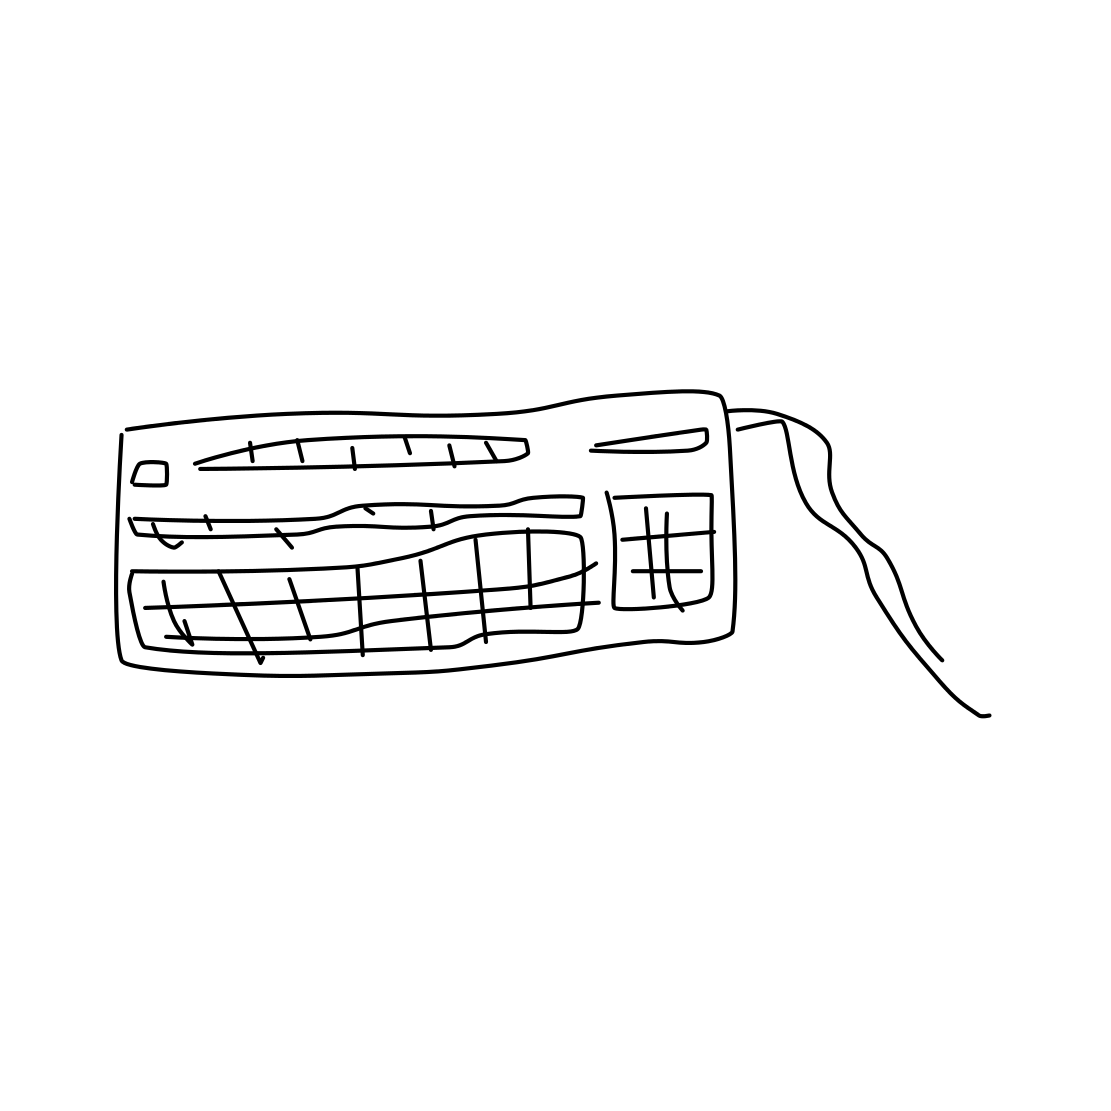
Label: keyboard